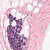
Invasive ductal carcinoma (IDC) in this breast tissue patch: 0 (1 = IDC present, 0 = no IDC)